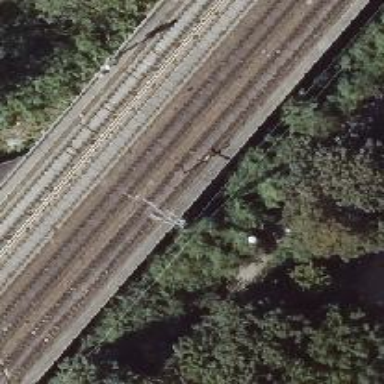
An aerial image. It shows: Viaduct bridge for electrified railway with contact line. The railway uses ballastless track system.